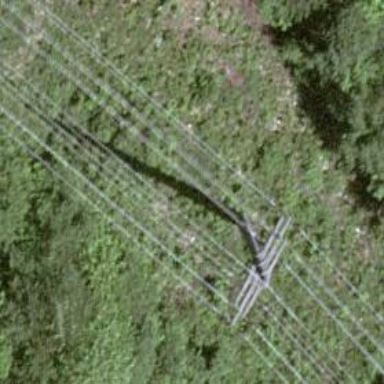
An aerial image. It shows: Power tower.